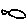
Label: fish